Question: I'm creating a new asp.net web api project, and it will works just as an Rest API, there is no interfaces and web standards, just a rest service to serv from other front-end applications. When I create my solution in Visual Studio, it add in my project all references of a asp.net mvc project with lots of files and references in packages folder that I will not use. I would like to know what references can I remove from my project to get it working just as a API (and remove from the packages folder)?

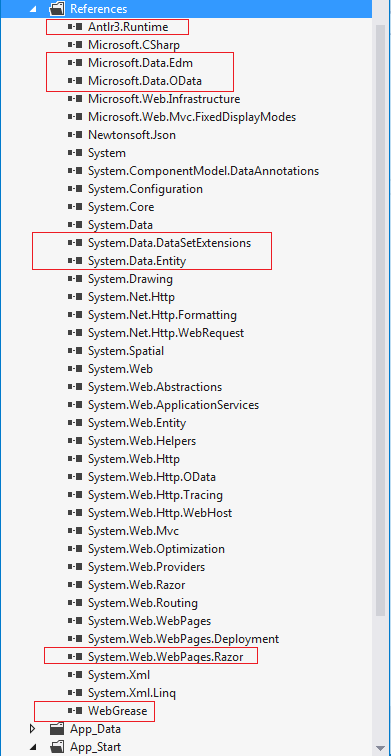
Answer: It's easier if you go to the installed nuget packages in the project, and remove all the packages that are not related to ASP.NET Web API. You won't be able to remove packages that Web API relies on. Also, the Help feature in Web API relies on ASP.NET MVC, so if you want to remove the dependencies of ASP.NET MVC, you will have to delete the ASP.NET Area generated for that in the project. Once you remove all the nuget packages that you don't need, you will get some compilation errors because of existing references to unexisting classes, so you will have to get rid of those as well.